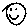
Label: smiley face